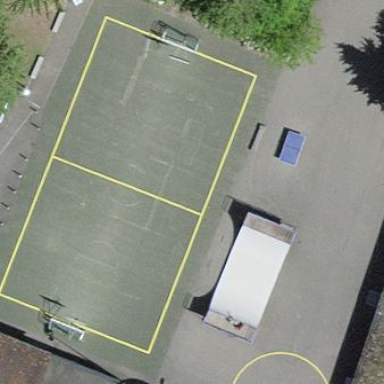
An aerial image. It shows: Basketball court on leisure land pitch.